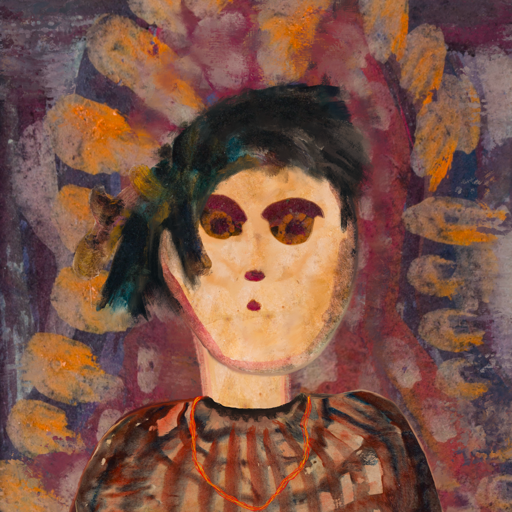
Background: Doll, Head And Neck Front: Childish, Face Front: Doll, Bust: Orphan, Hair Front: Pipe, Head Accessory: Blank, Second Necklace: Gypsy_Mother_2, Necklace: Blank, Baby: Blank